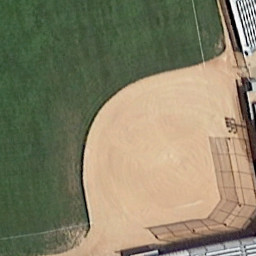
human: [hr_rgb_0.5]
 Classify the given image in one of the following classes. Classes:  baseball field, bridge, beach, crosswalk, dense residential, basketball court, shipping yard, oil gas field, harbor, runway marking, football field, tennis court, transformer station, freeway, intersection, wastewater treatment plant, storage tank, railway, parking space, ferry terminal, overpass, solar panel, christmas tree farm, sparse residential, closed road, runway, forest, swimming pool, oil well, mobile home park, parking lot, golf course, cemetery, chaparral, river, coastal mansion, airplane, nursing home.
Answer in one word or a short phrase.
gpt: baseball field